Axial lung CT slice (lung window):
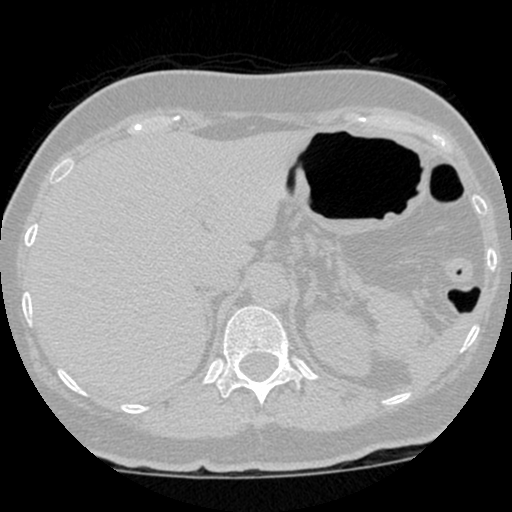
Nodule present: no